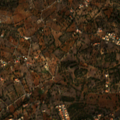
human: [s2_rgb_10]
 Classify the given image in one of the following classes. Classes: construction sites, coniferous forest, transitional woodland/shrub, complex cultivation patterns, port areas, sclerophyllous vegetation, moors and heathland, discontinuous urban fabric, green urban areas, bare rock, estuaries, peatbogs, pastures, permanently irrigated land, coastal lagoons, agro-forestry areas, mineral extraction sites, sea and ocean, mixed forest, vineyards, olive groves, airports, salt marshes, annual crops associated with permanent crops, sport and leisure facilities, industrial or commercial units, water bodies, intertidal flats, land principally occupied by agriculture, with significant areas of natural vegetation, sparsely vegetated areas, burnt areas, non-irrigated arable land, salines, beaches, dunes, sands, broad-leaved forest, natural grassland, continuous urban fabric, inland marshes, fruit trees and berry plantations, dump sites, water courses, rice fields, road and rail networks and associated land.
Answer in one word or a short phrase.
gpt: annual crops associated with permanent crops